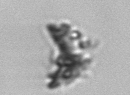
Label: detritus